Question: I'm having difficulties with accessing a WCF service. My service is
running in the same solution as the MonoDroid App and is hosted by visual
studio. I configured it as BasicHttp. The reference adds ok but at runtime
when I call the one simple test method, I get ;
System.Net.WebException
it's very simple this is web service
'''
public class Service1 : System.Web.Services.WebService
{
[WebMethod]
public string HelloWorld()
{
return "Hello World";
}
}
'''
and here is call
'''
button.Click += delegate
{
localhost.Service1 se = new localhost.Service1();
button.Text= se.HelloWorld();
};
'''
and error snapshot in attachment

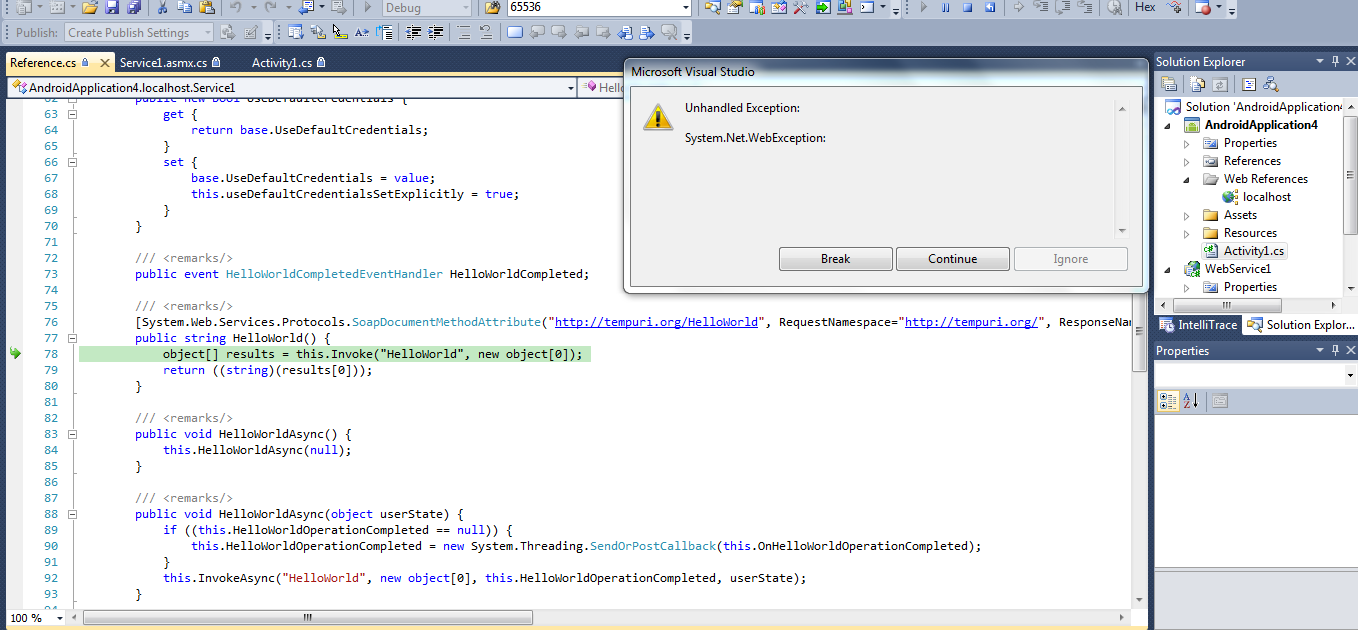
Answer: I agree that you need to add more information. However, I responded to this question sometime ago and this is what I am doing for the WCF stuff and it's working great for me.
<URL>
This might help out.
One other thing that I just thought of. Do you have the internet option in the network manifest selected as shown here:
<URL>